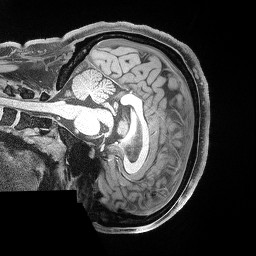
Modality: T1w
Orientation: sagittal
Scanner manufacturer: siemens
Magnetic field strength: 3 T
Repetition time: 2.53 s
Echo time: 0.00169 s